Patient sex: M
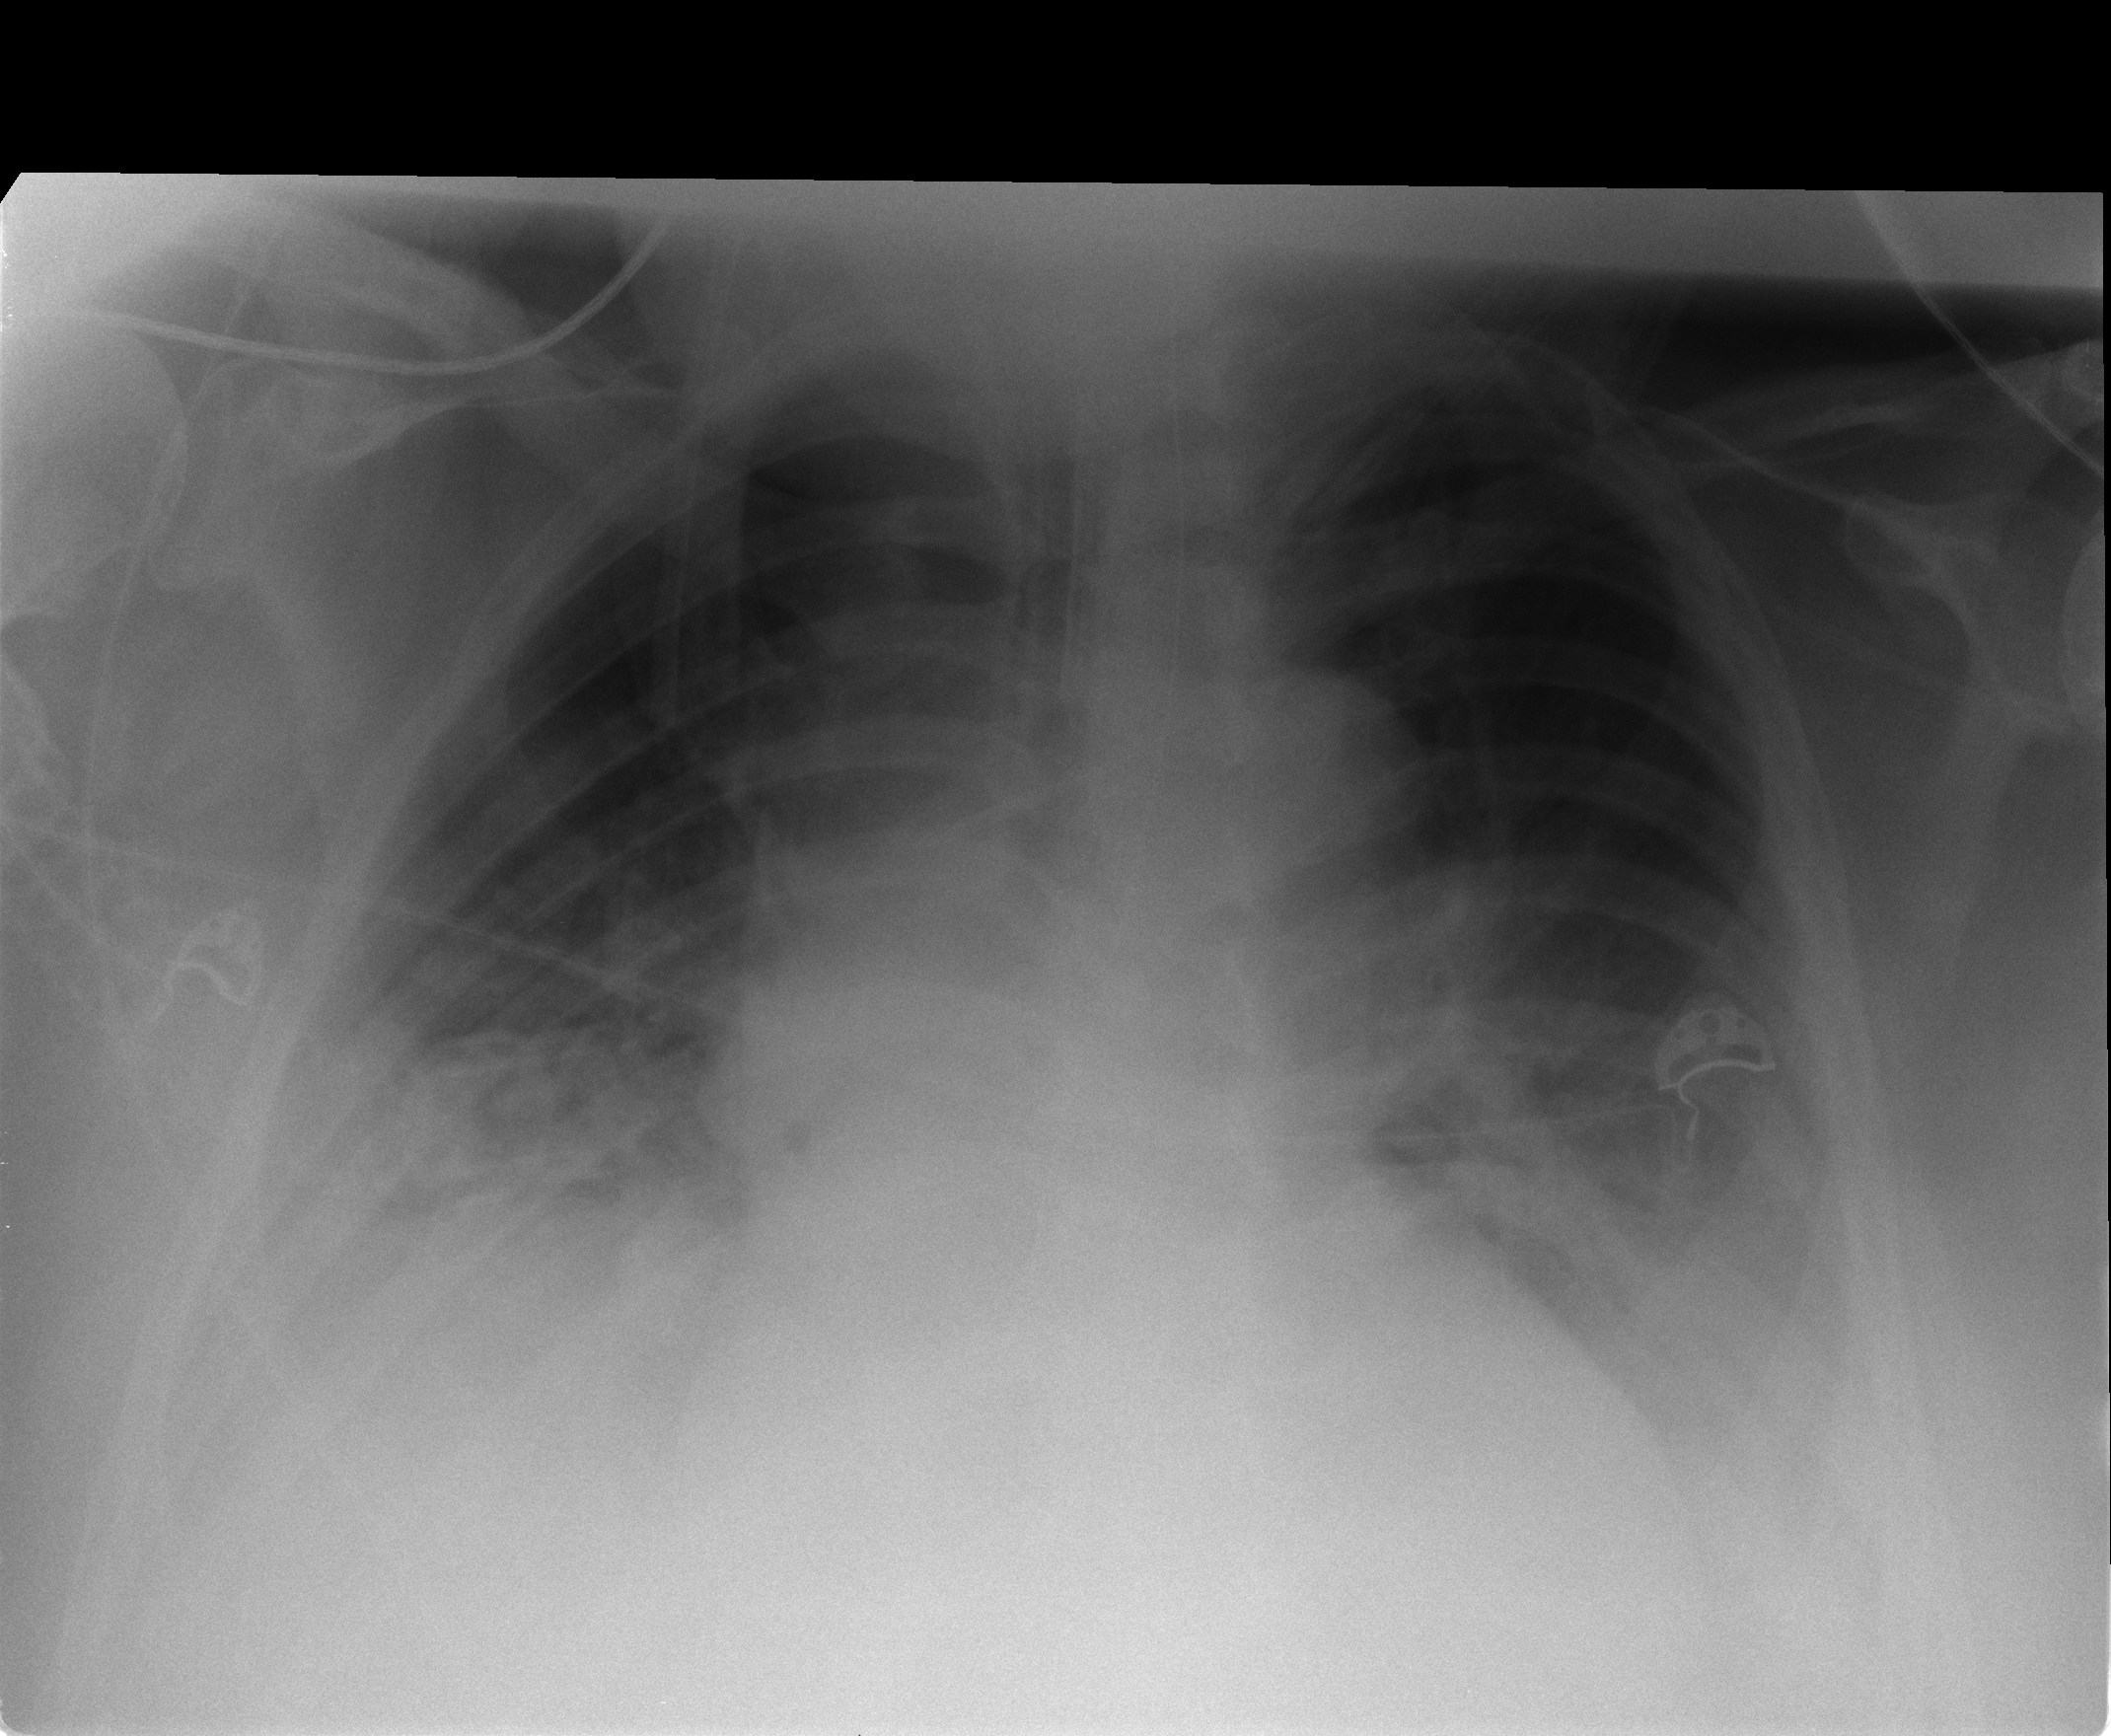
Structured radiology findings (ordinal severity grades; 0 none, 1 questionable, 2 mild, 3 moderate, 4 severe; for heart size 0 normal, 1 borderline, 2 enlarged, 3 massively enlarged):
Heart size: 2
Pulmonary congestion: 2
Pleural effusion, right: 3
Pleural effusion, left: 3
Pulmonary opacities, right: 0
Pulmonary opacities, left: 0
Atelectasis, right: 3
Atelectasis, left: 3